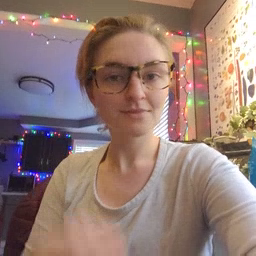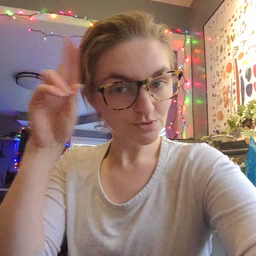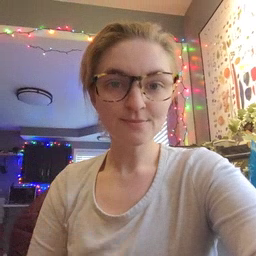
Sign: uncle